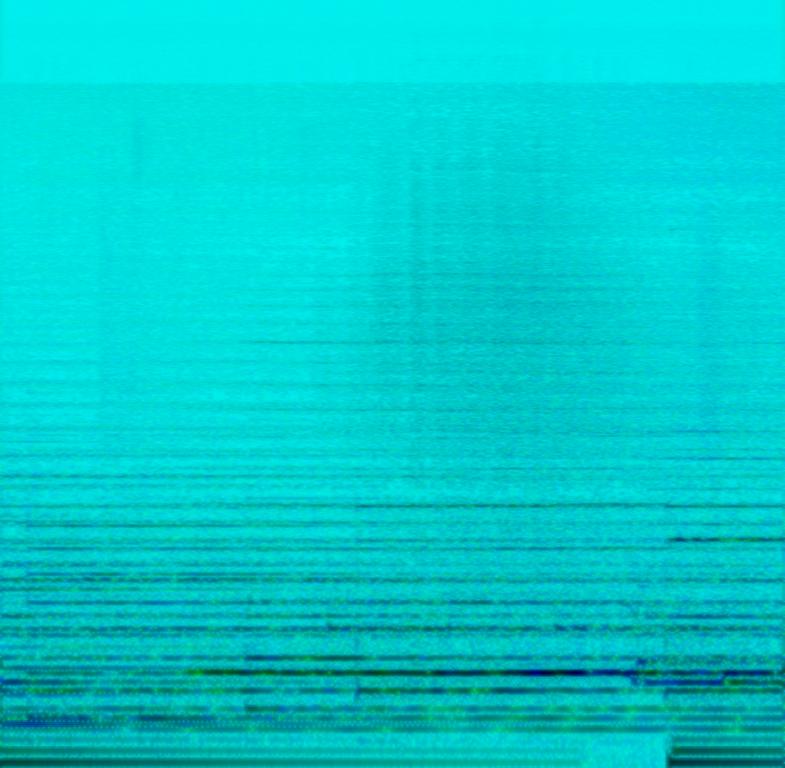
This song contains a lot of synth pad and drone sounds creating a meditative atmosphere. Then a deep soft bass sound comes in. A piano is playing a slow melody with a lot of reverb. A flute sound is playing a simple melody on top and a pluck instrument is playing another short melody. Then a digital female choir sounding pad comes in. This song may be playing during a meditation session.